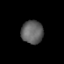
Tissue: prostate
Cell type: T cells
Senescence score: 0.8686
Nuclear area (px): 498
Mean DAPI intensity: 97.456